Question: I wonder why TextMate has a different highlighting for the HTML Tag. As you can see in the screenshot, the angle brackets are white. The others are not. It doesn't matter which theme i use. It's always highlighted different.
Is it a bug or can i fix it in the Theme?
Thanks. :)

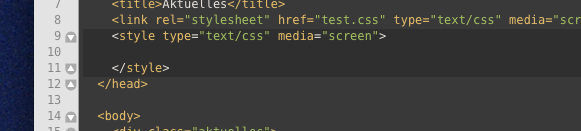
Answer: Textmate support embedded CSS and Javascript syntax highlighting for HTML files.
Whenever it sees the style or script tag it changes the scope to CSS (or Javasript) to give you proper syntax highlighting. that's why the color of style tag and script tags (without SRC attribute) are different. they get their coloring from the CSS or Javascript part of your theme.